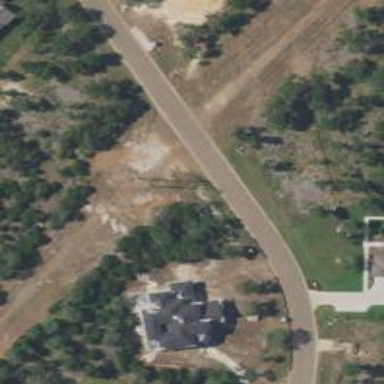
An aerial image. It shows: Residential road with asphalt surface.